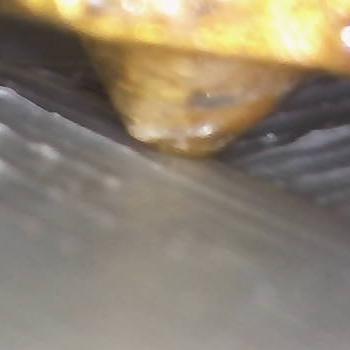
Flow rate: 100%